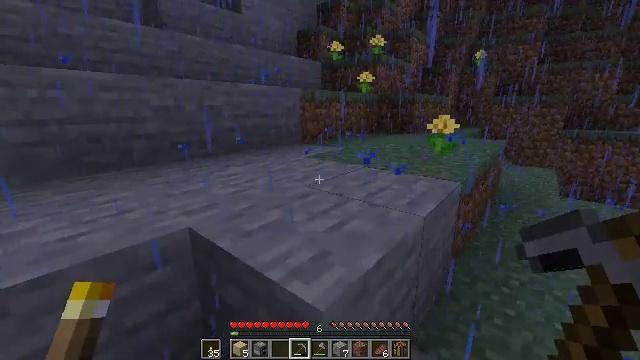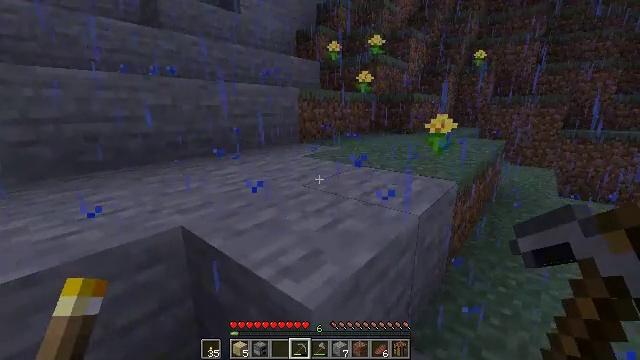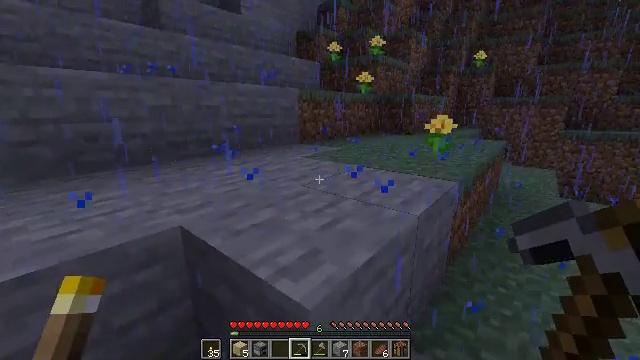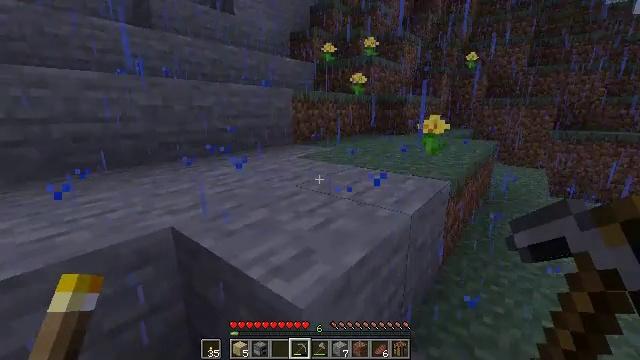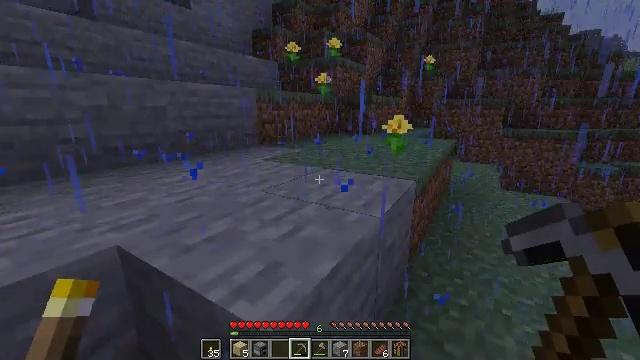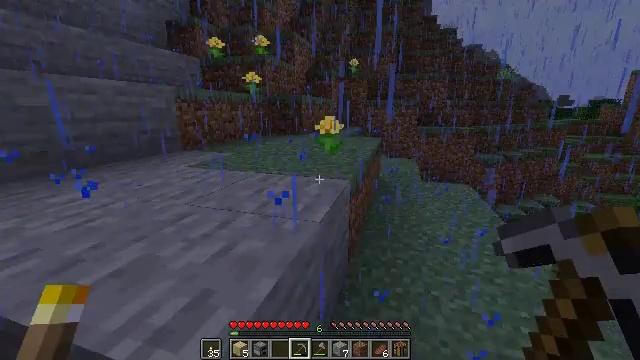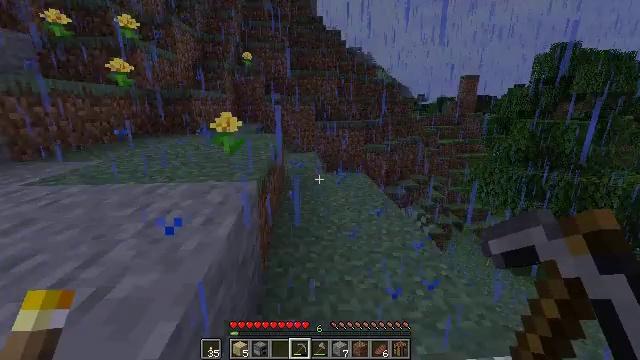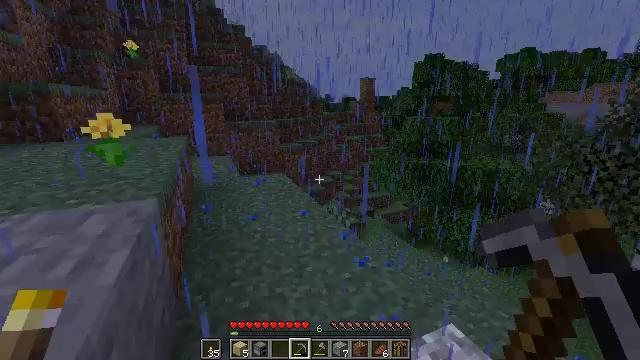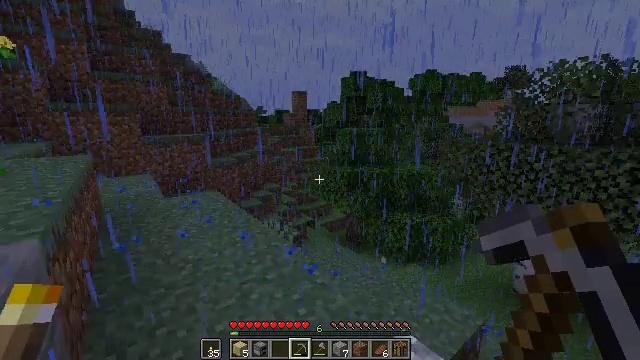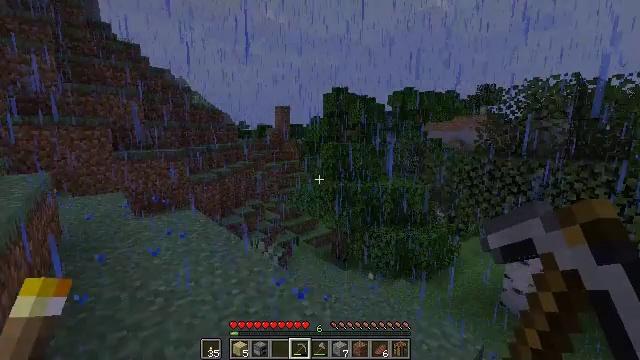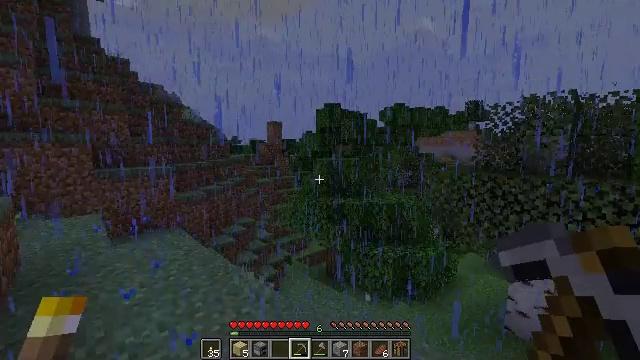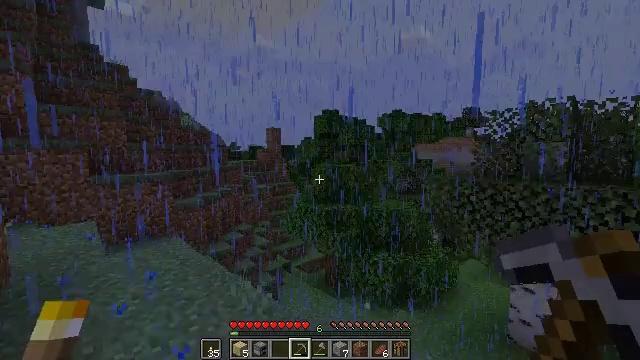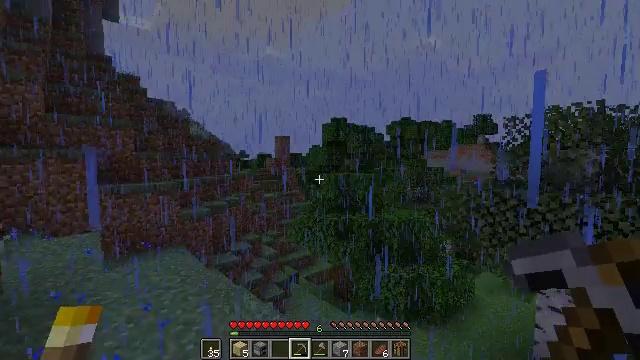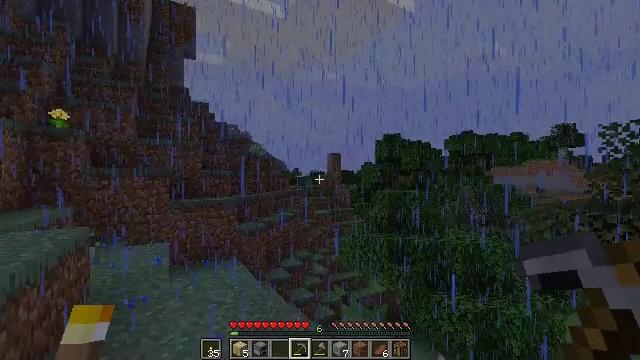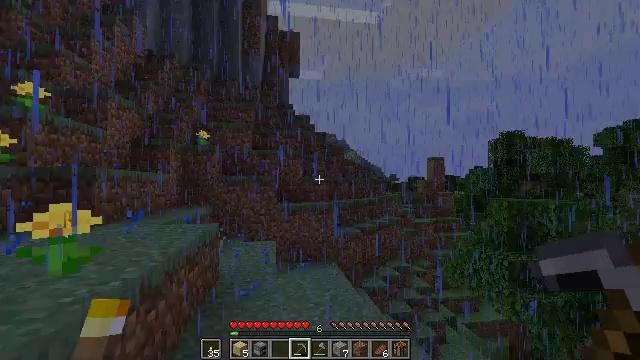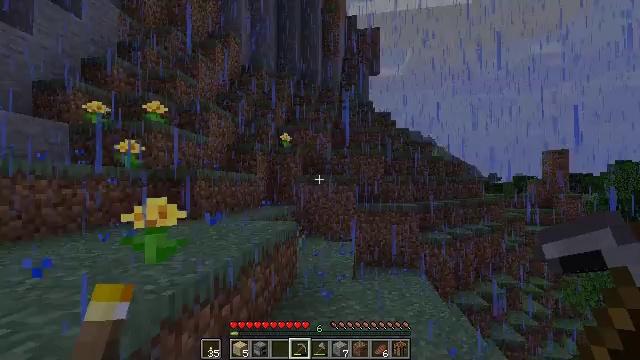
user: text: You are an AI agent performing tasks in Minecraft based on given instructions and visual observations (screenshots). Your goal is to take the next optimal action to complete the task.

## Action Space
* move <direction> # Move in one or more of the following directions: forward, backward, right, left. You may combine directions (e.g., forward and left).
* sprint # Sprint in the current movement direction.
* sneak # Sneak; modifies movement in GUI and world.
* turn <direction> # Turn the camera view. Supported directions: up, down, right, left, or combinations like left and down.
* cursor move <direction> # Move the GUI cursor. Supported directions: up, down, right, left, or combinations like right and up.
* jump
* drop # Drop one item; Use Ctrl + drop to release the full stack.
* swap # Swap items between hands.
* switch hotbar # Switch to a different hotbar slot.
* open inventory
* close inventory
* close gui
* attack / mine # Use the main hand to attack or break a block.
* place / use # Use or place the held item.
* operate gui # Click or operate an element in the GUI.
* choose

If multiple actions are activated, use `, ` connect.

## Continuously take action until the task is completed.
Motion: motion action
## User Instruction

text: Mine the sugar cane near rivers.
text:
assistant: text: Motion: no_op
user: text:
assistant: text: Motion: no_op
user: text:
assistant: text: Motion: turn right
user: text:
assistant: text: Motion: move forward, turn right
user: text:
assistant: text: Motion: move forward, turn right
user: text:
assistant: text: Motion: move forward, turn right
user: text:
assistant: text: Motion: move forward, turn right
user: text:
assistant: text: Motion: move forward, turn right and up
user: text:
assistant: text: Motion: move forward, turn right and up
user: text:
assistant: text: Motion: move forward, turn right and up
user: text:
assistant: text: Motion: move forward, turn up
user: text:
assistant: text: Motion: move forward, turn left and up
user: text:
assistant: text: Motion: move forward, turn left and up
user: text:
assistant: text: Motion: move forward, turn left and up
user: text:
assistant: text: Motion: move forward, turn left
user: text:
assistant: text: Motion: move forward, turn left and up
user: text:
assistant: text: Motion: turn left and up
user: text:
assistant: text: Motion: turn left and up
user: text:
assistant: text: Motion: turn left and up
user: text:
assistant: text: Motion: turn left and up
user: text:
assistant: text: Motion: turn left and up
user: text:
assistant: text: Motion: no_op
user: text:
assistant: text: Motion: no_op
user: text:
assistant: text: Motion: no_op
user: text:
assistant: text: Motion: no_op
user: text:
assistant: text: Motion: no_op
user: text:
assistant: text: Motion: no_op
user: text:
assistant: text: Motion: no_op
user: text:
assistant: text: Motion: no_op
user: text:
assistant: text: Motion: move forward, turn right